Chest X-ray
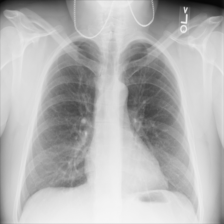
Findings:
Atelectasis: negative
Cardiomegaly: negative
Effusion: negative
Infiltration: negative
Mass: negative
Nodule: negative
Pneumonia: negative
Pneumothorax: negative
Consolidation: negative
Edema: negative
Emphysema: negative
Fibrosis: negative
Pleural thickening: negative
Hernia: negative